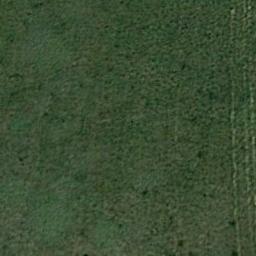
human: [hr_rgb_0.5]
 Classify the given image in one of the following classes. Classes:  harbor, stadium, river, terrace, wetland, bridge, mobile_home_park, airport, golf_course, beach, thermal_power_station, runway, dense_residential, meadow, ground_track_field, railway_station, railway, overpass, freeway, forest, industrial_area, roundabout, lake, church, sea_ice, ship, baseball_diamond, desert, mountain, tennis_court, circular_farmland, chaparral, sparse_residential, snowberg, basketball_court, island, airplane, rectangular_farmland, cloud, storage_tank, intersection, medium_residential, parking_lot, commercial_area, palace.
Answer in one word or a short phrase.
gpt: meadow